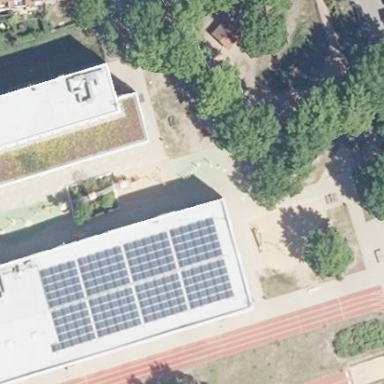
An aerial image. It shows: School building with sports center offering various sports activities.